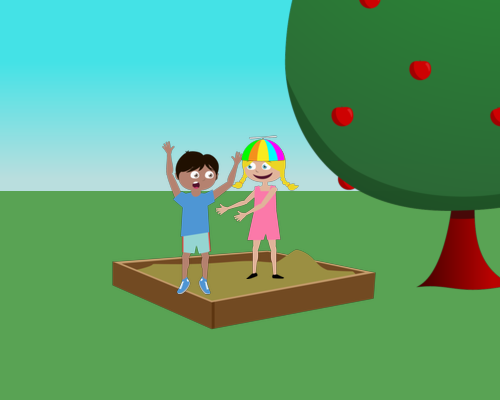
apple tree with owl in it to the far right there is a medium sandbox in the middle a surprised boy is jumping and a happy girl holds her hands out while wearing a rainbow hat  in this image